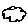
Label: cloud